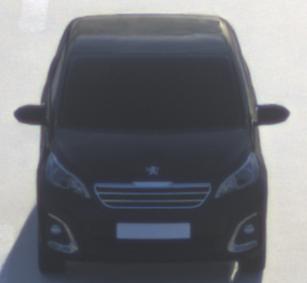
Make: Peugeot
Model: 108 1.0 VTi 68
Detailed model: 108
Model produced from: 2015/03
Model produced until: 2016/10
Doors: 3
Color: black
Road condition: dry road
Daytime: sunrise or sunset
Contrast: low contrast